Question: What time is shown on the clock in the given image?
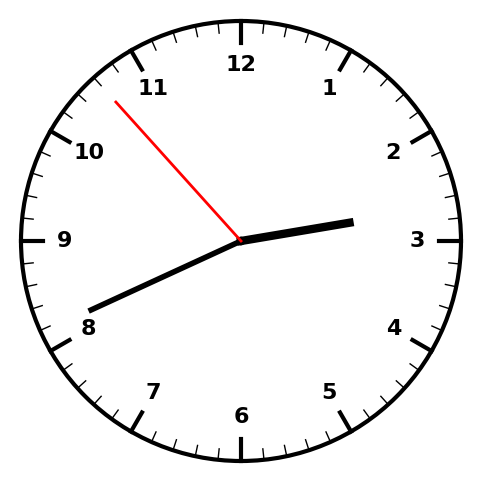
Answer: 02:40:53